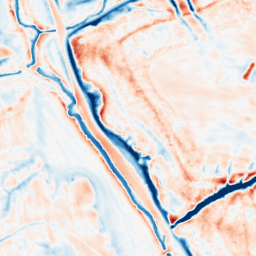
Category: multiscale
Decomposition family: dog_multiscale
Decomposition parameters: sigma_ratio: 1.6
n_scales: 5
base_sigma: 0.5
Upsampling method: linear_exact
Upsampling parameters: scale: 2
Upsampling scale: 2